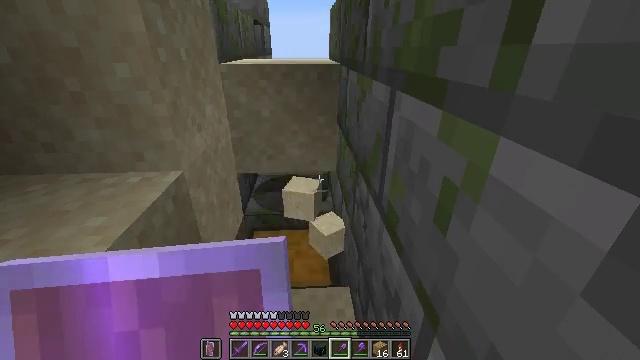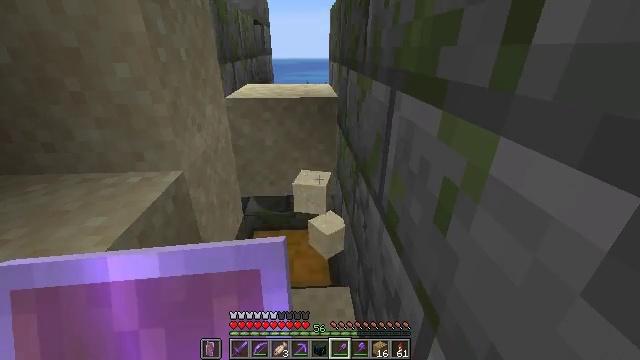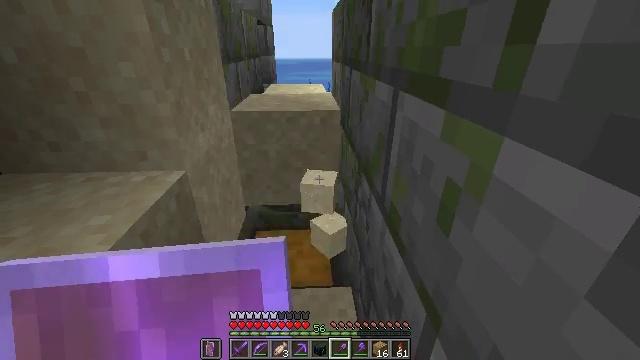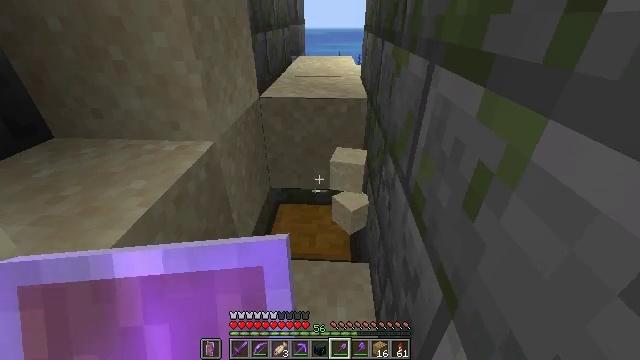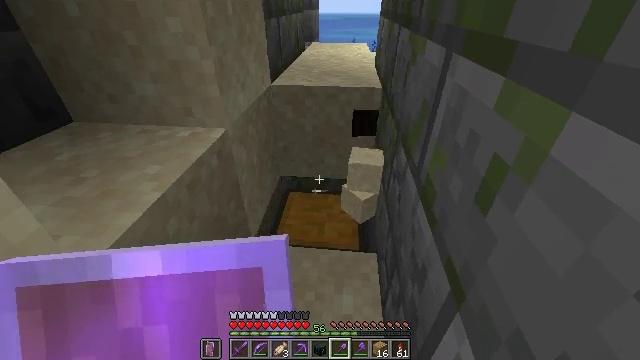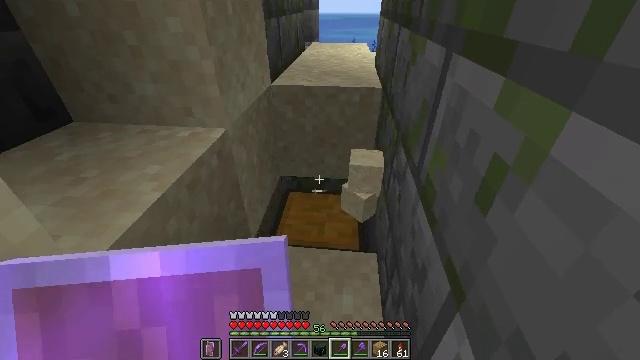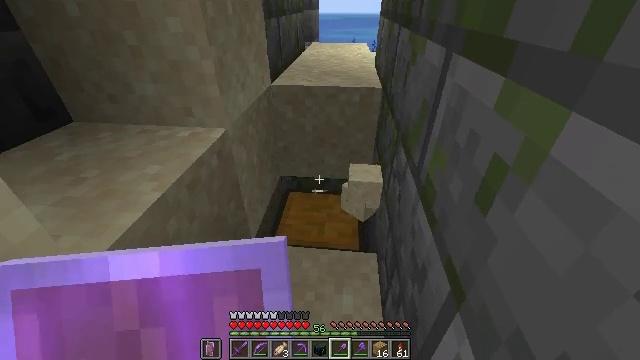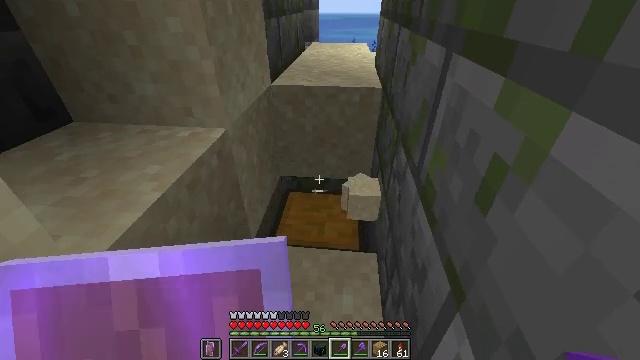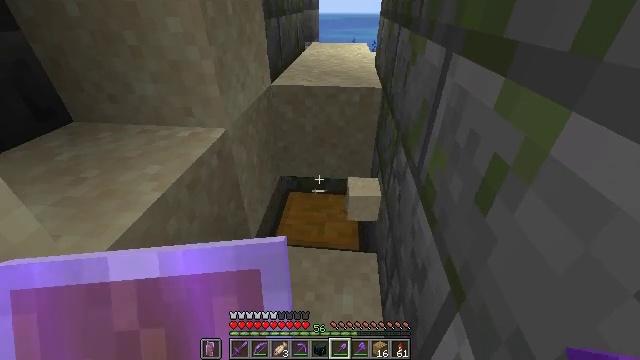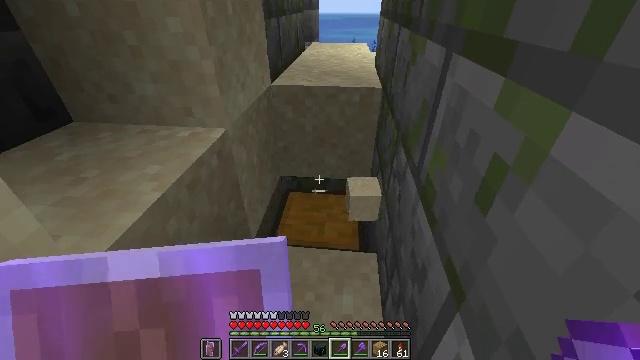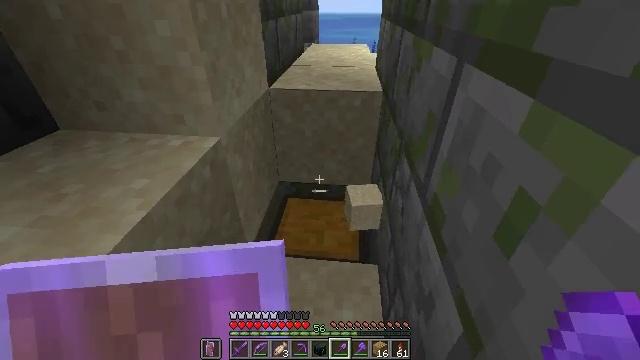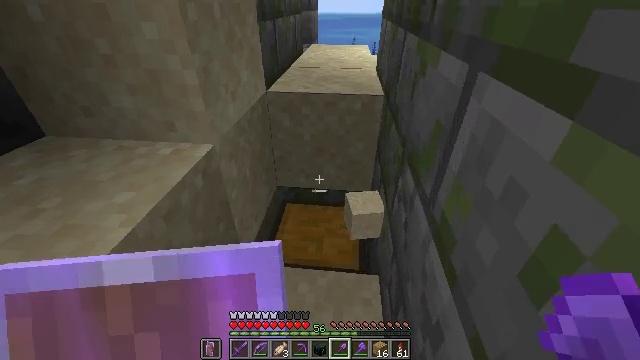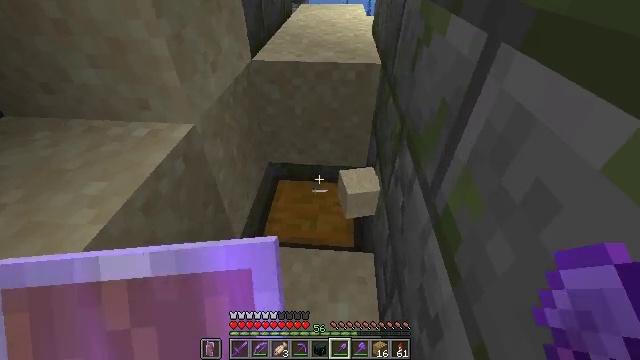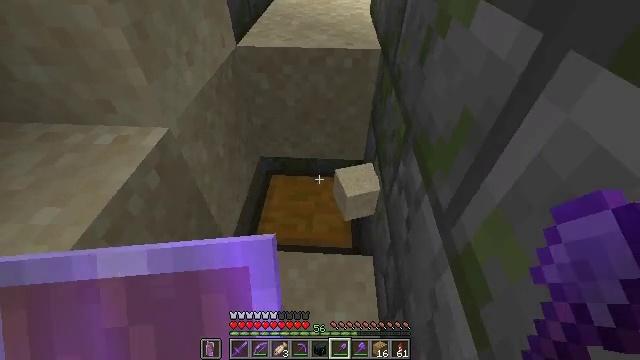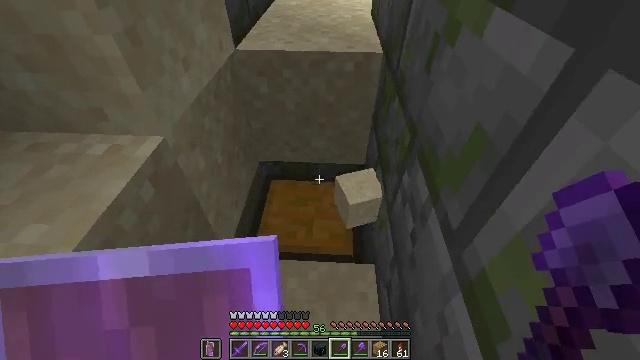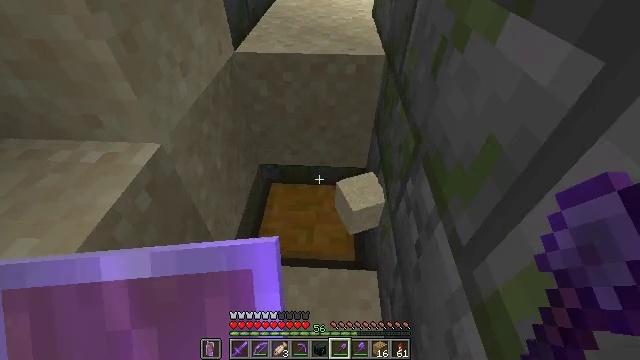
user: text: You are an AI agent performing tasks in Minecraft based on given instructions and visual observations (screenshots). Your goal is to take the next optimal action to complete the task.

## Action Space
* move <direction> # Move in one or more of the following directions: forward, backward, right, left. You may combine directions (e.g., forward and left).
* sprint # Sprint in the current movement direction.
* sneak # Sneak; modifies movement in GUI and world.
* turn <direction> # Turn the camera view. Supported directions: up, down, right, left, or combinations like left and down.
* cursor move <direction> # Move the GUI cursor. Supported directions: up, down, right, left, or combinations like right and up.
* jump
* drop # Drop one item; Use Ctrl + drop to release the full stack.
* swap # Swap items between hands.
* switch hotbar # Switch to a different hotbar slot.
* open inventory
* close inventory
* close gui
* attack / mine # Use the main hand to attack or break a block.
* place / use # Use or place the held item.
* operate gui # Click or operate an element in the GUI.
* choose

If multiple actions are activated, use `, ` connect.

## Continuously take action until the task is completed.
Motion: motion action
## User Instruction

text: Attack the ground to gather sand.
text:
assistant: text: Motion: no_op
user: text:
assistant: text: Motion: no_op
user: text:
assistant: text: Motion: turn left and down
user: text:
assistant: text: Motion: turn left and down
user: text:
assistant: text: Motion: no_op
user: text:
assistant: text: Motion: no_op
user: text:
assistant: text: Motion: no_op
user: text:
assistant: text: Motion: no_op
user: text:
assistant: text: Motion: no_op
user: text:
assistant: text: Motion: move forward
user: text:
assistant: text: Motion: move forward
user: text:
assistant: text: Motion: move forward, turn right and down
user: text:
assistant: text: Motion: turn right and down
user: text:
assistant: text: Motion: no_op
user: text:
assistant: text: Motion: no_op
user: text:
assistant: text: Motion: no_op
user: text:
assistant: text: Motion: no_op
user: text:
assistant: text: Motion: no_op
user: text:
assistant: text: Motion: no_op
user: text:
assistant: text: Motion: turn left and down
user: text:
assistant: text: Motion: no_op
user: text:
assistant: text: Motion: no_op
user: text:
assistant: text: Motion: no_op
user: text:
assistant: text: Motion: no_op
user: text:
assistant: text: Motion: no_op
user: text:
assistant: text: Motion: no_op
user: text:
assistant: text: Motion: turn up
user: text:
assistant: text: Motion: turn up
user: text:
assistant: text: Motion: no_op
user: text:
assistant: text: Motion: use / place